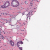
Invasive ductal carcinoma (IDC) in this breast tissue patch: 0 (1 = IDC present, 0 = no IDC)